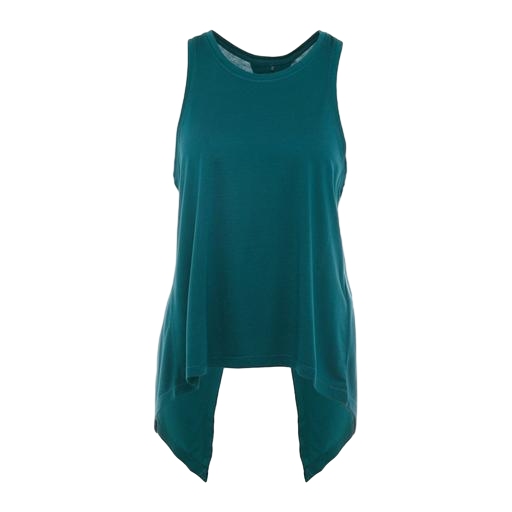
green women's draped-back top, green high-low trapeze top, teal tank top, white background